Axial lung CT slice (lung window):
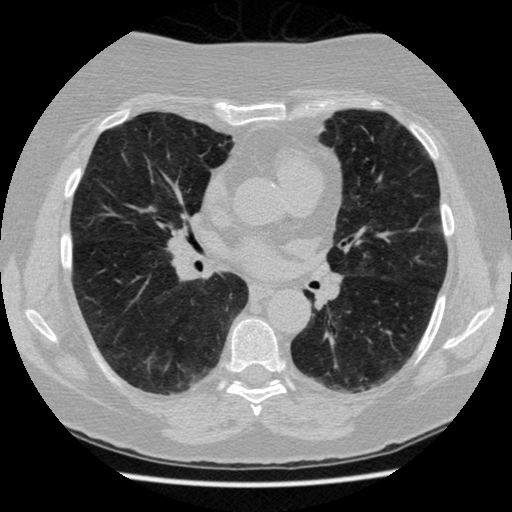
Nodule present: no